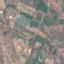
Land use / land cover class: PermanentCrop